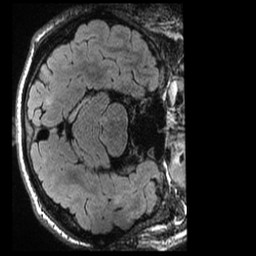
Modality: T1w
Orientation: axial
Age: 23
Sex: male